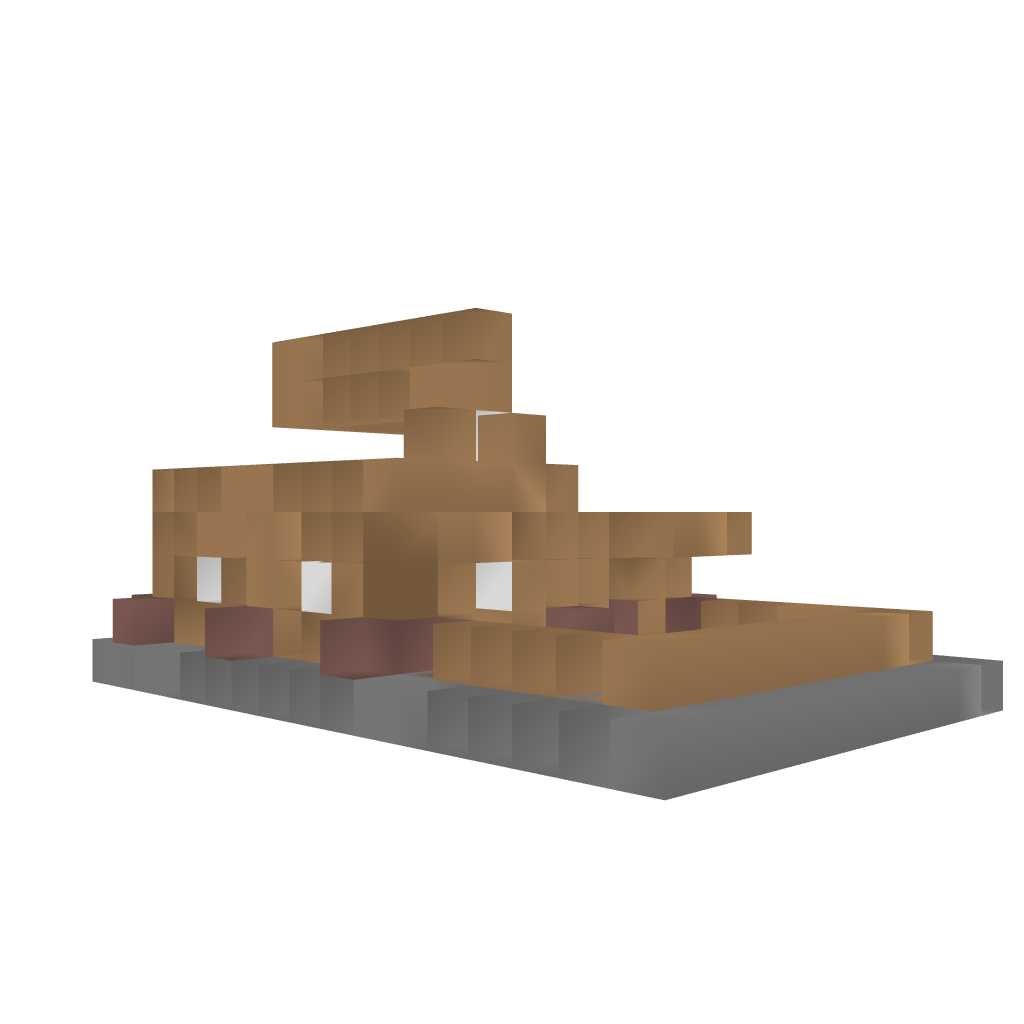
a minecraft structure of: Medieval farmer house bad low quality